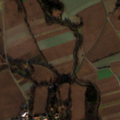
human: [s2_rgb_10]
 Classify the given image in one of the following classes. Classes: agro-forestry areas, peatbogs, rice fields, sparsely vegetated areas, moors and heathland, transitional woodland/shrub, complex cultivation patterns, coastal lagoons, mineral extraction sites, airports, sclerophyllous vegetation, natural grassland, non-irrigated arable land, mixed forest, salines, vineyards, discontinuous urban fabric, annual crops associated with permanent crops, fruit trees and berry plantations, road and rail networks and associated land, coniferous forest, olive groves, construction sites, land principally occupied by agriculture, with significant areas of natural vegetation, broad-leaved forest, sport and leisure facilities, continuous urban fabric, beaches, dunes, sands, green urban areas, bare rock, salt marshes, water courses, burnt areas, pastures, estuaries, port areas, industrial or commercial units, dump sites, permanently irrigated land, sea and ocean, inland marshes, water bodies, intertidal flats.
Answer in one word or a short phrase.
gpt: discontinuous urban fabric, non-irrigated arable land, land principally occupied by agriculture, with significant areas of natural vegetation, mixed forest